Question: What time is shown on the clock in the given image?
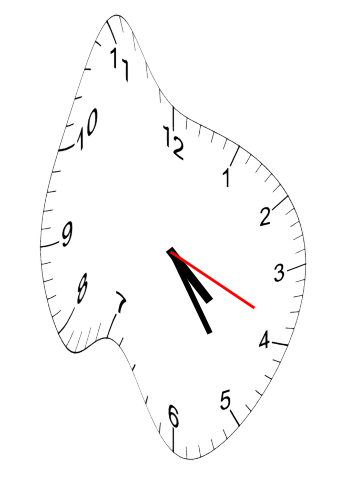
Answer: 04:24:19